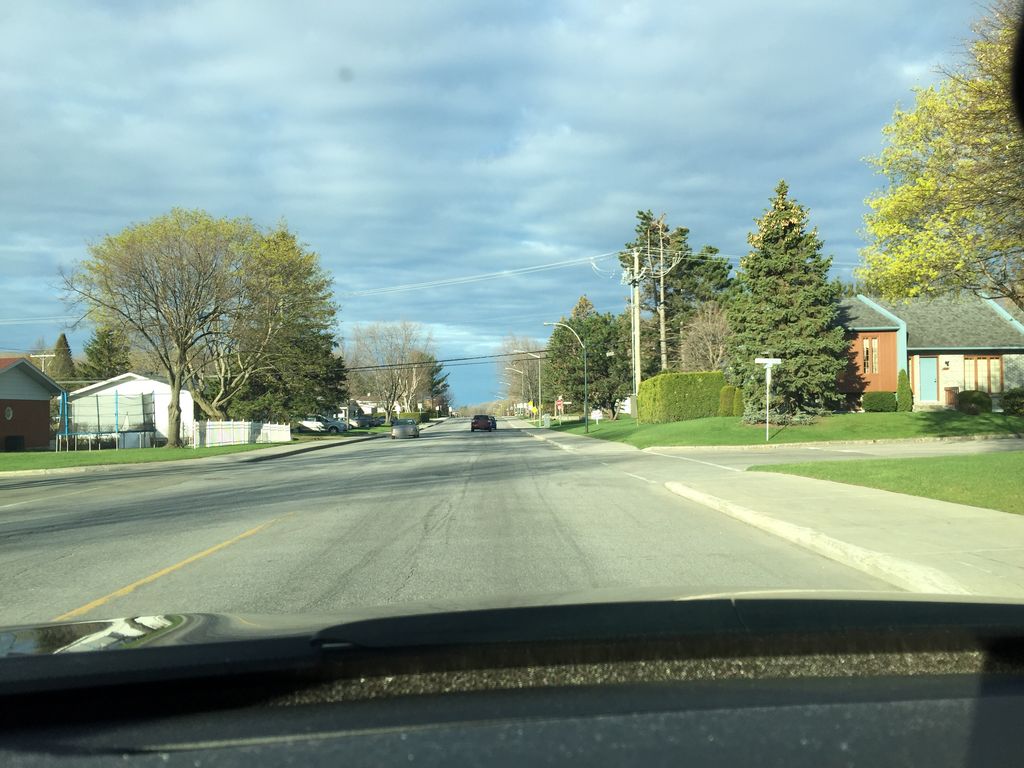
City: quebec_city